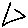
Label: triangle